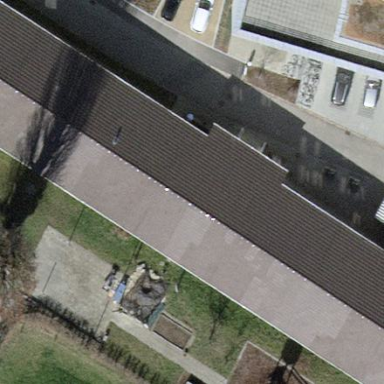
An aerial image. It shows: Hospital building.